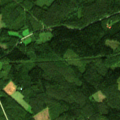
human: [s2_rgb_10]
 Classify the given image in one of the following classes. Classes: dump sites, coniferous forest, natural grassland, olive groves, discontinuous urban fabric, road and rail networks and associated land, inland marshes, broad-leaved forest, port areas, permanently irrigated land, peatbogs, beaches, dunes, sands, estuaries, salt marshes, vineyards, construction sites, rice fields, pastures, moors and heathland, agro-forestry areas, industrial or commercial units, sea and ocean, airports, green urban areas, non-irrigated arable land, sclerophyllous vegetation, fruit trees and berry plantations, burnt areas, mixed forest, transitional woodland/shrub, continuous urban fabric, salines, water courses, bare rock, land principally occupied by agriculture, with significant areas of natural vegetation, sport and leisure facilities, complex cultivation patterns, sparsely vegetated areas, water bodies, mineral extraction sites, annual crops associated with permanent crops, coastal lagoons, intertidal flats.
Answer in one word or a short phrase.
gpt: coniferous forest, mixed forest, transitional woodland/shrub